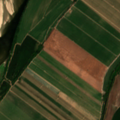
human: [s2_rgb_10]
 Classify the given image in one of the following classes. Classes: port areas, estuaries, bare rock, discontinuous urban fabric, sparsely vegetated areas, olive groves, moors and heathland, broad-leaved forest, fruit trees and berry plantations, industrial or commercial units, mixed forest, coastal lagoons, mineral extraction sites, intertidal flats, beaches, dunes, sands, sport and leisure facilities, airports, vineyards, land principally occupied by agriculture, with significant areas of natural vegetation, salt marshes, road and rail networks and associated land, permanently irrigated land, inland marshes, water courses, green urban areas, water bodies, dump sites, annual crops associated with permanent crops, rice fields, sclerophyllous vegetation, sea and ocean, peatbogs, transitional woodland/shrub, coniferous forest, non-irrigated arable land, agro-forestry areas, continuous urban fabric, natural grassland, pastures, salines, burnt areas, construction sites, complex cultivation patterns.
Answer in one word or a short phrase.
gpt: permanently irrigated land, water courses